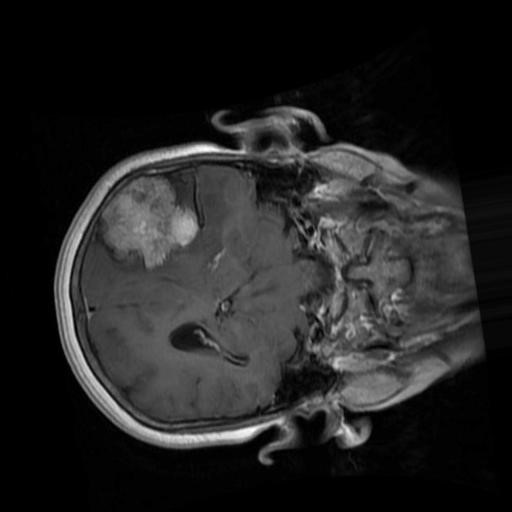
Label: brain_menin